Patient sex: M
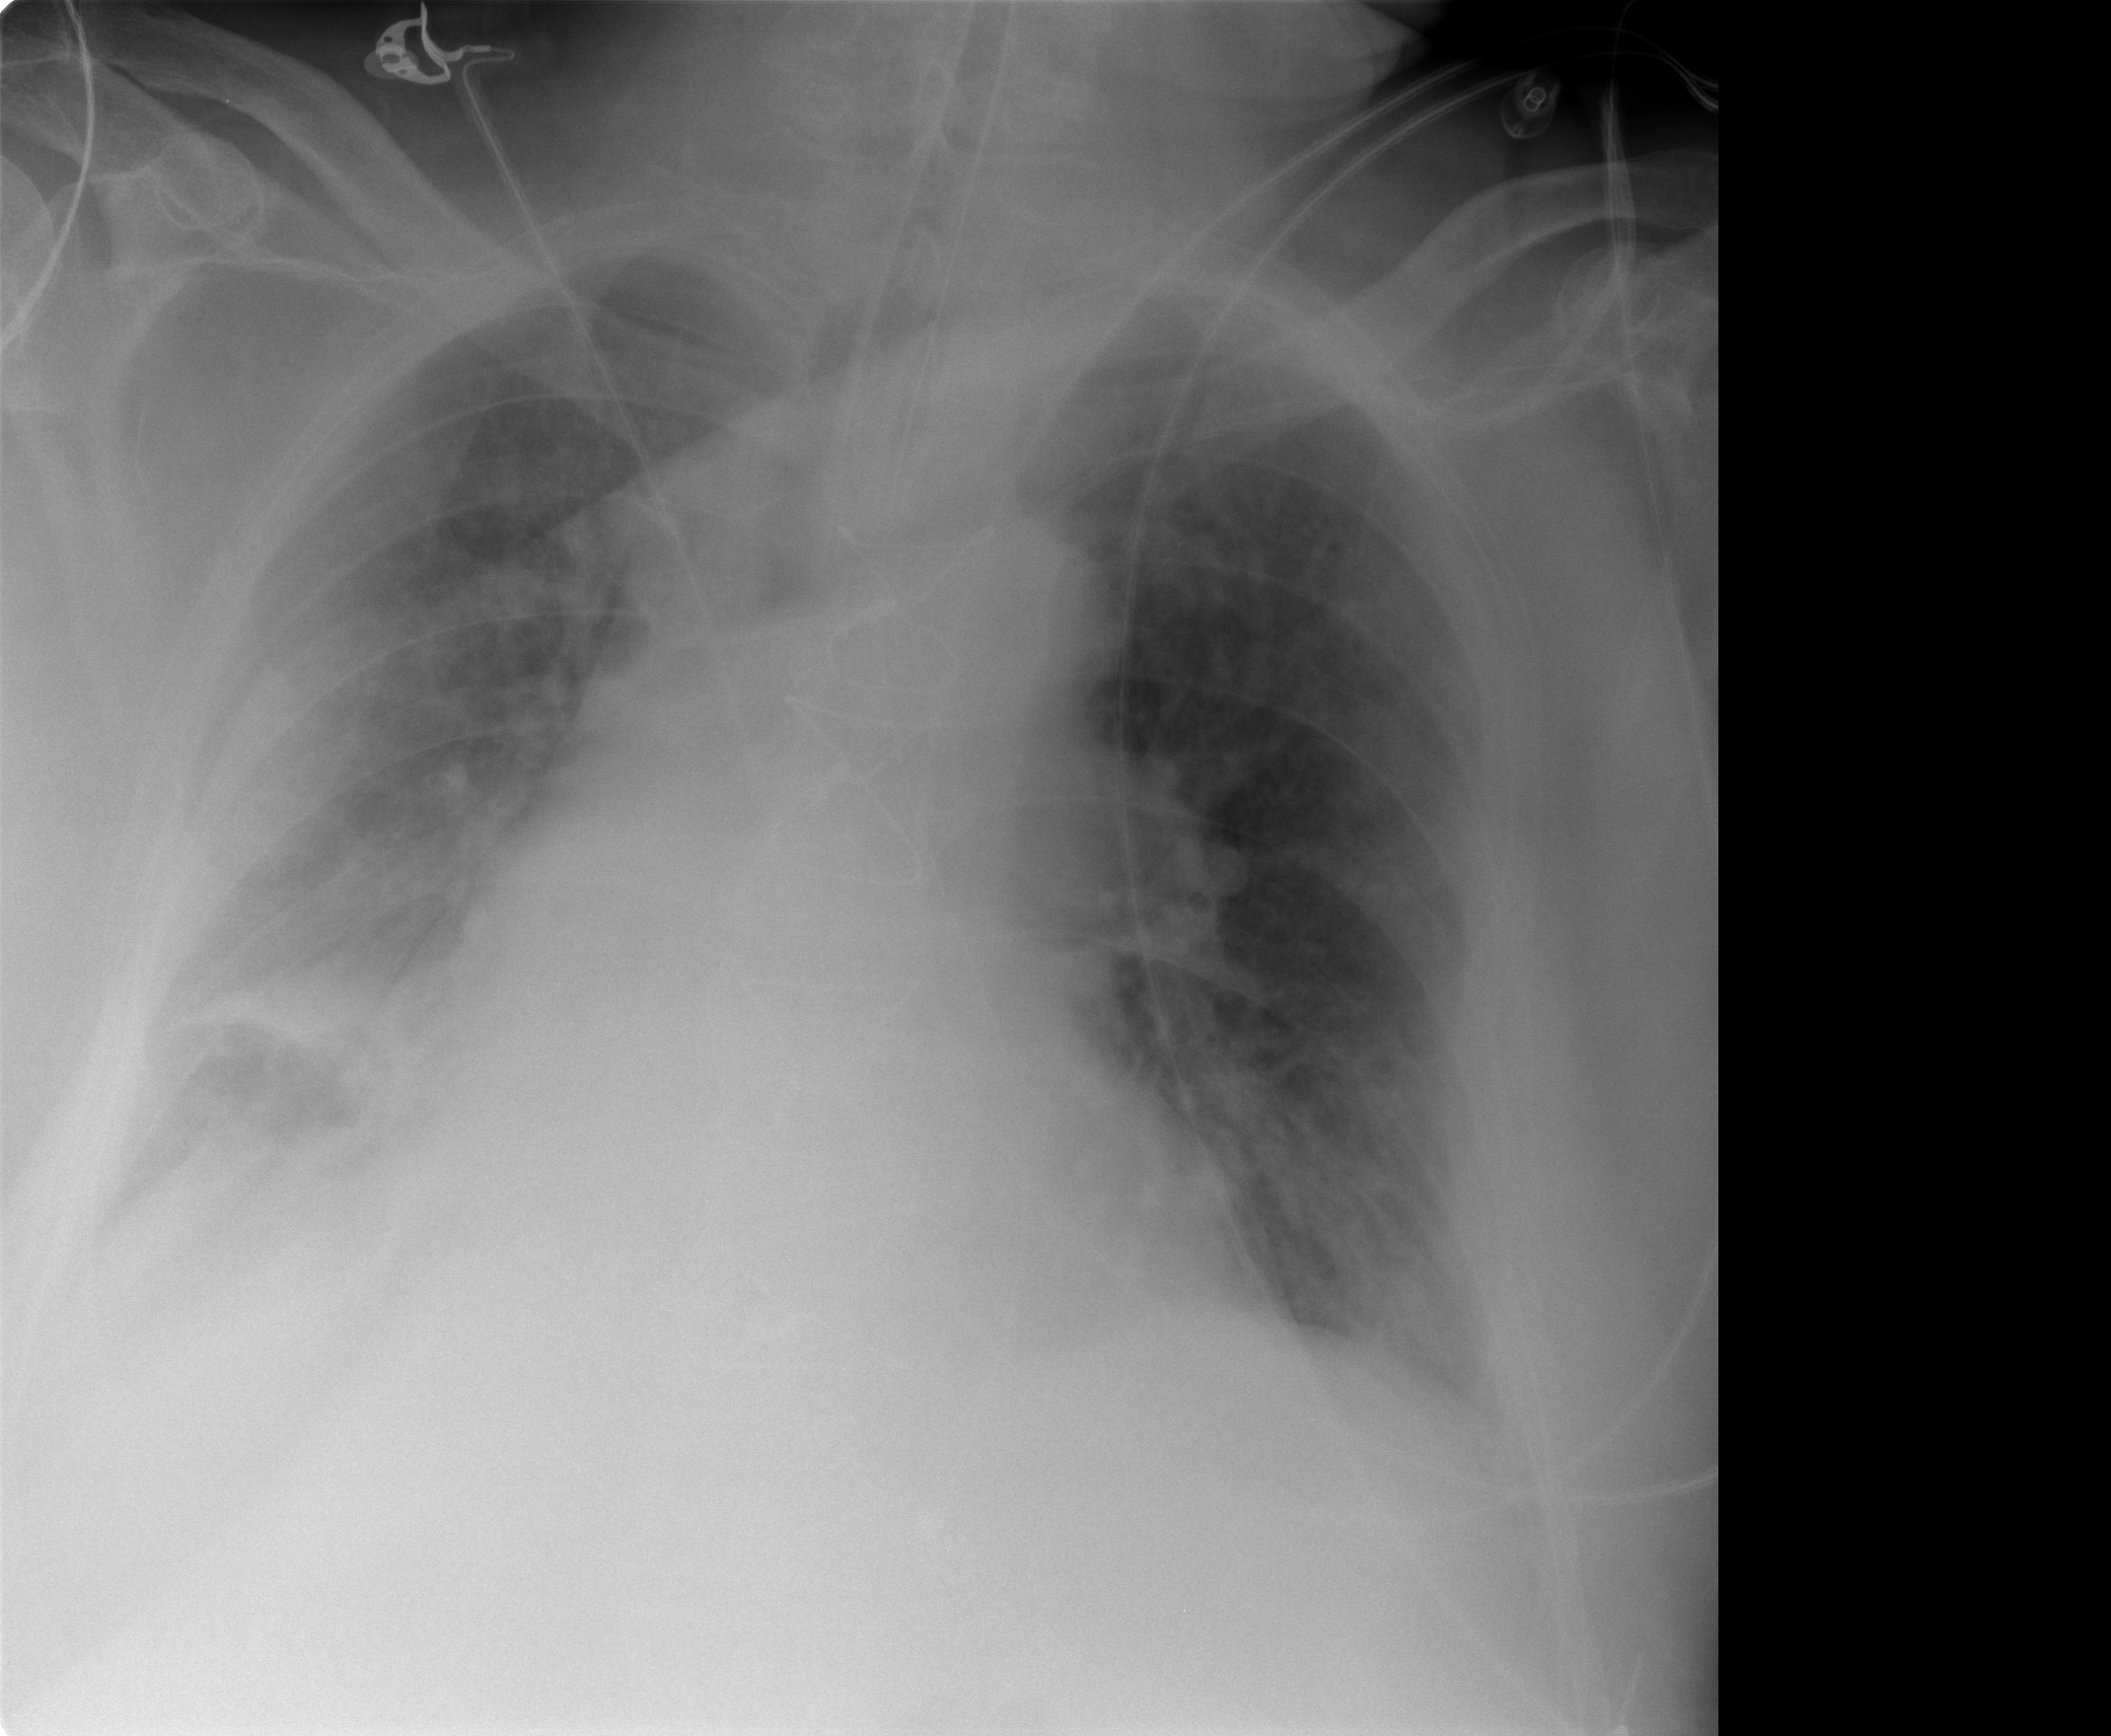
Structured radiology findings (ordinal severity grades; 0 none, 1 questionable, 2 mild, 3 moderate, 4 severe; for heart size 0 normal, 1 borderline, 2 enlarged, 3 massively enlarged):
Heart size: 1
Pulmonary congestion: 2
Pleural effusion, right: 3
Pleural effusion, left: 1
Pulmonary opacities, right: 0
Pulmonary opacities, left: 0
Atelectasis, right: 3
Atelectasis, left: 2